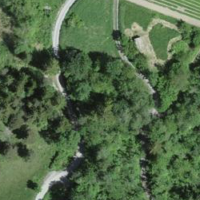
EUNIS habitat code: 44
Species observed at this site:
Primula veris
Lysimachia vulgaris
Phragmites australis